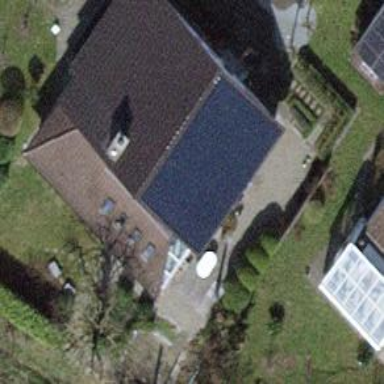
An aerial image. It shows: Solar power generator using photovoltaic method with solar photovoltaic panel types.